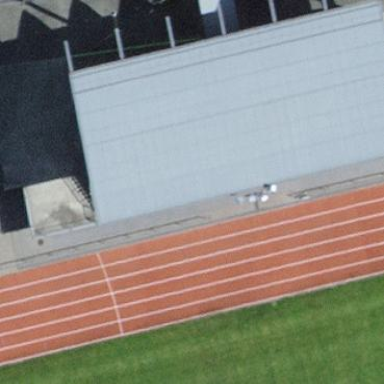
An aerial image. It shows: Grandstand building.